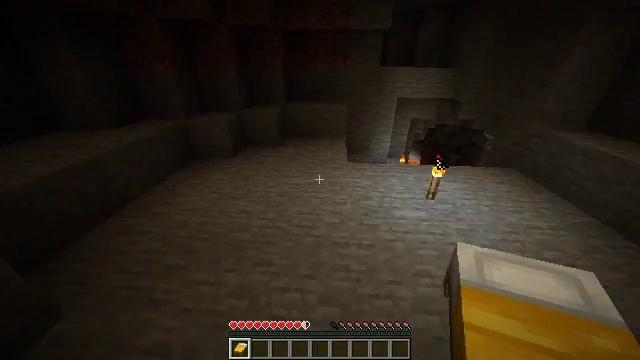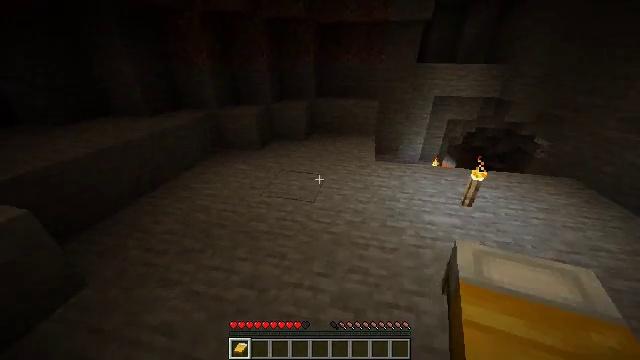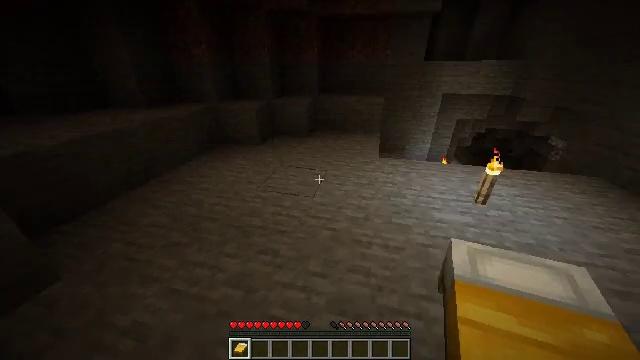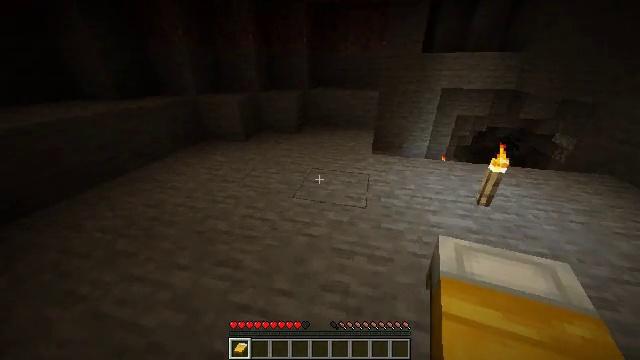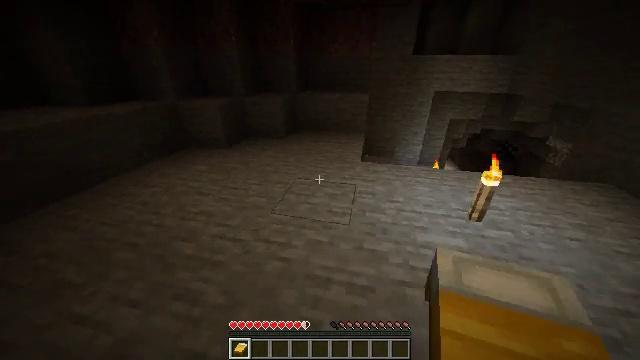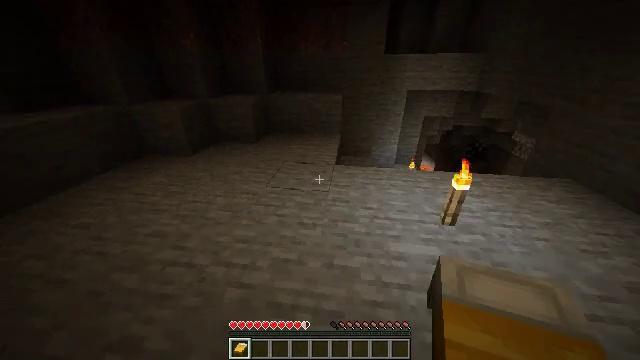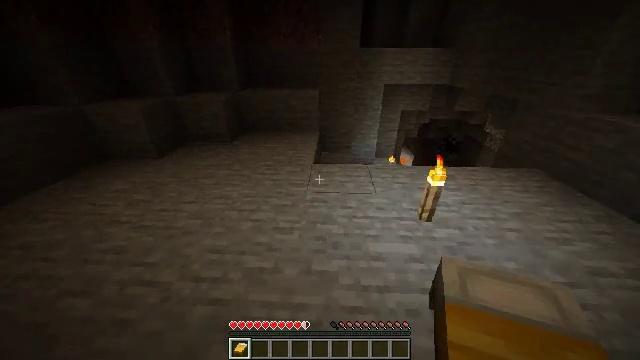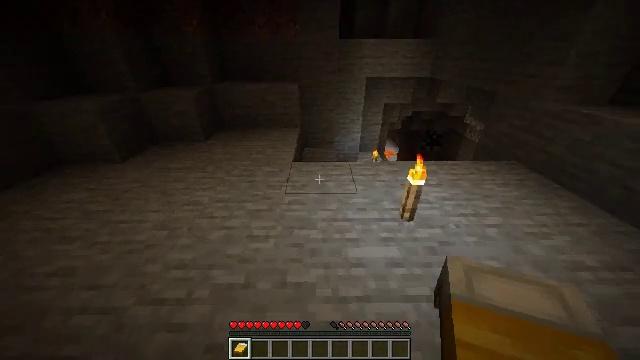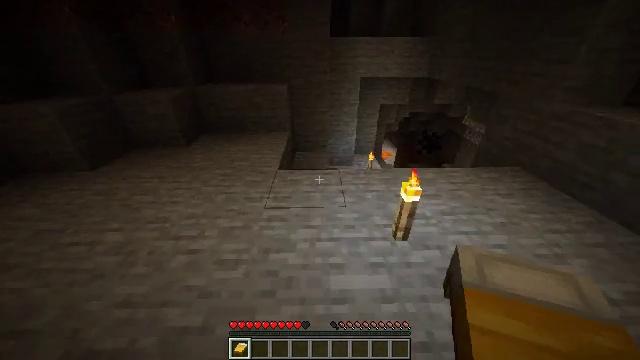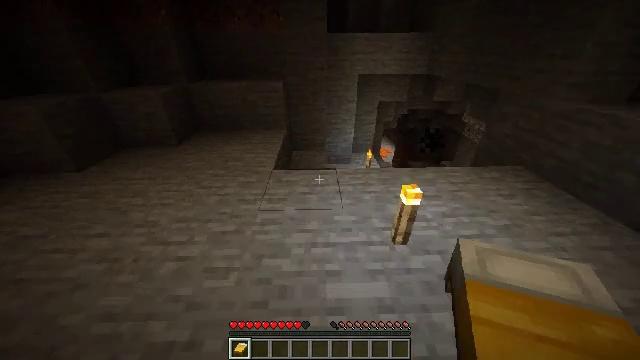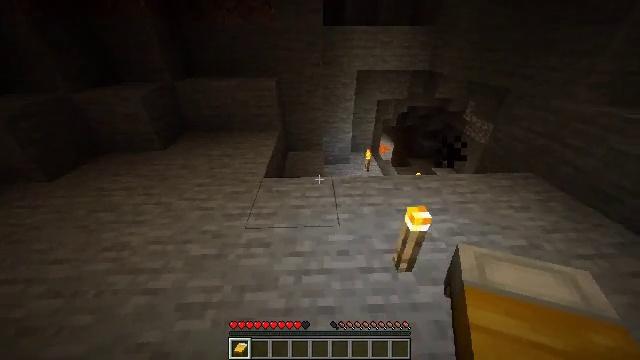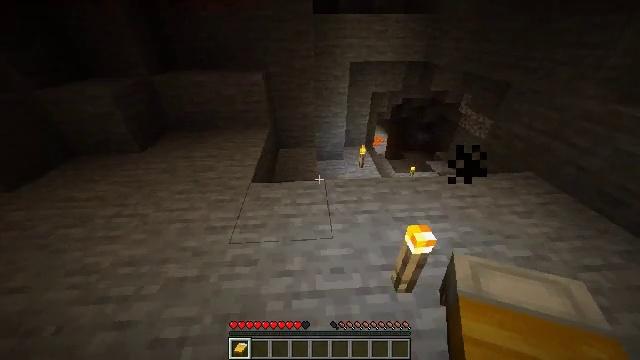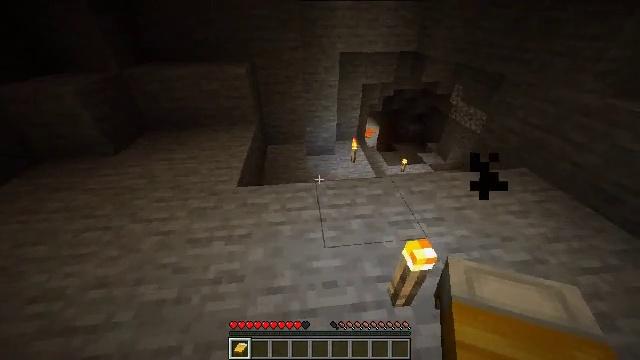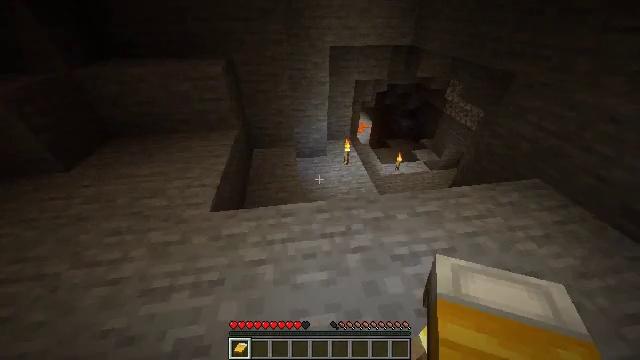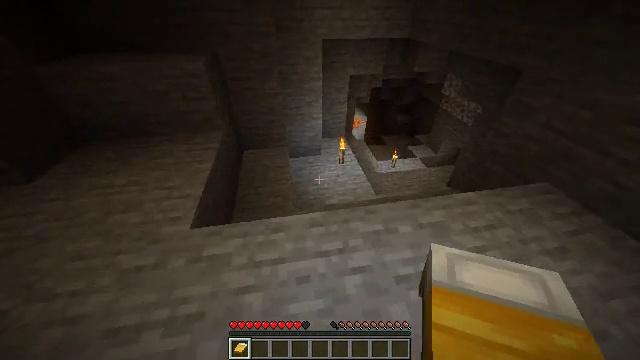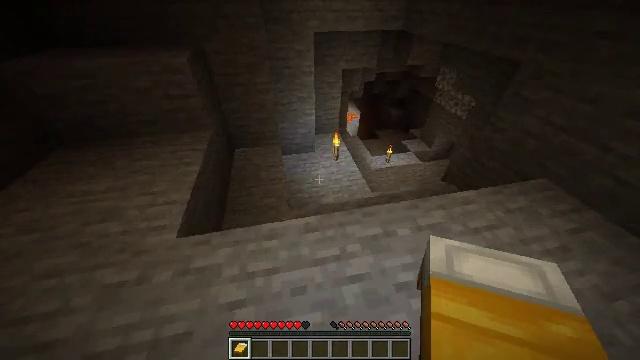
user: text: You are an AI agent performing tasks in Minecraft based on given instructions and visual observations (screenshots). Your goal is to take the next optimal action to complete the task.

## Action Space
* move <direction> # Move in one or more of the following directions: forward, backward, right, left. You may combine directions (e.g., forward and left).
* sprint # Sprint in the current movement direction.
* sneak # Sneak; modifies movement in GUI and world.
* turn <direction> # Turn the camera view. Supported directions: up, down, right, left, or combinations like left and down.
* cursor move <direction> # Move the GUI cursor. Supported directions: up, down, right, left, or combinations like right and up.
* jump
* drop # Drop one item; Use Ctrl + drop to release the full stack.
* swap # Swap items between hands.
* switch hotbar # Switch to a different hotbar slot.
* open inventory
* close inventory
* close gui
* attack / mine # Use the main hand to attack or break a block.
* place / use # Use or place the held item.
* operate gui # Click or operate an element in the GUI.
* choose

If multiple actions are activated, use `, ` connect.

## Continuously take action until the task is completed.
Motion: motion action
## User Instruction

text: Hunt mobs.
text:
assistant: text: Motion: move forward, sprint, turn left
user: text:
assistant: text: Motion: move forward and move right, sprint, turn left and up
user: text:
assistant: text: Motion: move forward and move right, sprint
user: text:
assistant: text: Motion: move forward and move right, sprint
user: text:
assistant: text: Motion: move forward and move right, sprint, turn right
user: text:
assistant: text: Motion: move forward and move right, sprint, turn right and down
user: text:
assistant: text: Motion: move forward and move right, sprint, turn right and down
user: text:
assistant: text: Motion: move forward, sprint
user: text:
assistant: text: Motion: move forward, sprint
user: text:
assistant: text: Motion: move forward, sprint
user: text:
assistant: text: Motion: move forward, sprint, turn right and down
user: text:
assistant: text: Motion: move forward, sprint, turn right and down
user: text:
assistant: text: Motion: move forward, sprint, turn right and down
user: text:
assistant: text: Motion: move forward, sprint, turn right and down
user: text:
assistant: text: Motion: move forward, sprint, turn right and down
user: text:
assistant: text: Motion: move forward, sprint, turn right and down
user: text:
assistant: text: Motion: move forward, sprint, turn right and down
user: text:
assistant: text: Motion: move forward, sprint, turn right
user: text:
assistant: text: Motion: move forward, sprint
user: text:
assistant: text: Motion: move forward, sprint
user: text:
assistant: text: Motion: move forward, sprint
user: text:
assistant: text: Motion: move forward, sprint
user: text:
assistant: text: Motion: move forward, sprint
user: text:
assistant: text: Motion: move forward, sprint
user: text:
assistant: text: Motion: move forward, sprint
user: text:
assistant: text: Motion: move forward, sprint
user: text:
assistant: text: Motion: move forward, sprint
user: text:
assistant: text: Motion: move forward and move right, sprint
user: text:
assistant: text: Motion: move forward and move right, sprint, turn left
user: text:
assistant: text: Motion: move forward and move right, sprint, turn left and up